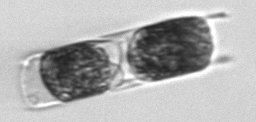
Label: Hemiaulus